Question: Cannot run on the selected destination
The selected destination does not support the architecture for which the selected software is built. Switch to a destination that supports that architecture in order to run the selected software.

I am using the Facebook-iOS-SDK from GitHub: <URL>
tested latest commit (2a030e795aed343e7614e149a5ebdfa78b223a72) and sdk-version-3.0.8 tag, both having the same problem. Tested the Hackbook, Scrumptious, FriendPickerSample on both iDevices and iSimulator.
It was working before (on older version of XCode), so it could be the xcode upgrade, but my other projects work fine. I've tried multiple solutions on this site which works for others but not on mine, does anyone encounter this before with Facebook-SDK specifically? Thanks in advance!
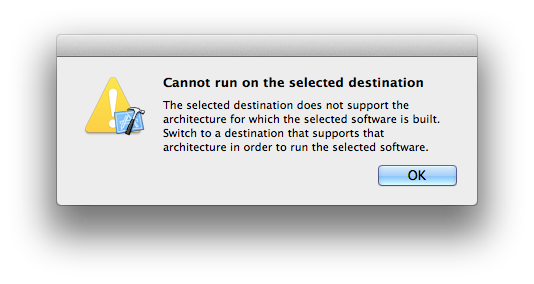
Answer: Sadly, it seems like this is a bug on XCode, it will build and run fine for once every couple of restarts and with the entire project directory moved to other path. This is very sad because apple always make good products for consumer but all their developer software are crappy compared to big M's